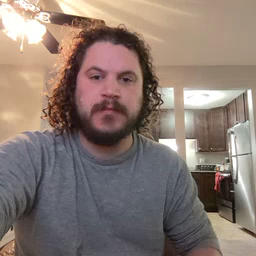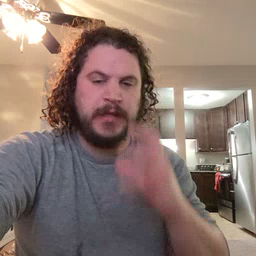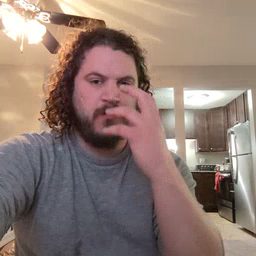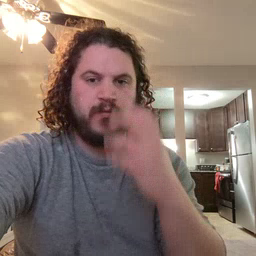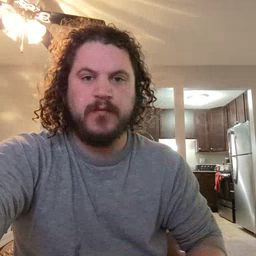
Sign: clown